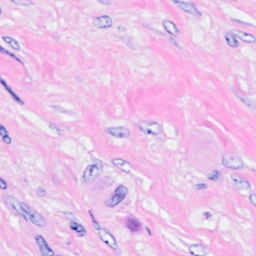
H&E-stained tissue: Breast